Question: in MULE CE 3.3.0 I want to implement this process:

1- Post- office has a service for giving postal-code to clients. So post-office creates a WSDL-file for its service.
2- Here, our company is a connector between post-office and clients. Our company using mule and create another WSDL file based on post-office's WSDL file and published out the WSDL for client usage.
3- Company-A and Company-B, get the WSDL-file URL and for instance in My-eclipse IDE or any other IDEs create a portlet and deploy it in a liferay portal as a web-service for displaying postal-code to its clients.
During this process I want to have a log file of ip-addresses. It means, I want to after each request that Company-A's client or Company-B's client sent to the server(Our company), it's Ip-address insert into a database or in a file.
I illustrated my position in the image by a red Arrow. Now I want to put an script in MULE server that and gather all the ip addresses that Company-A's and Company-B's customers who use post-code webservice.
Can I use for this issuse ? and how? guide me?
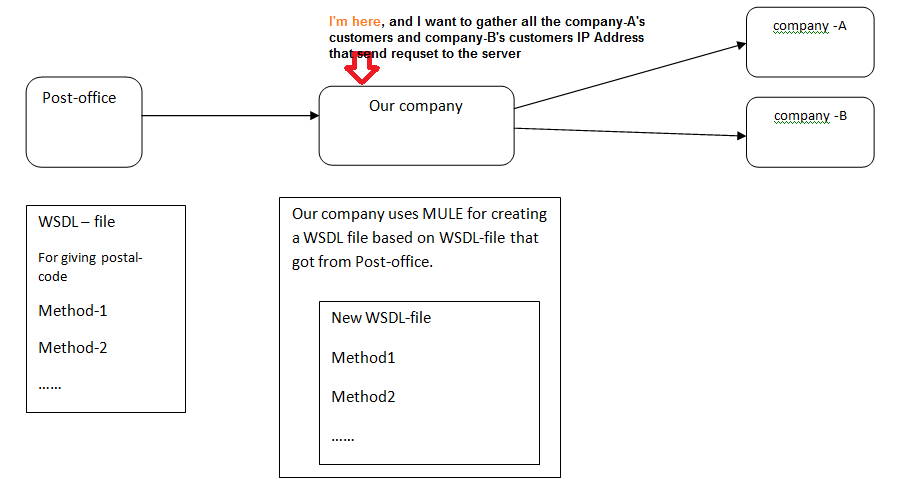
Answer: As genjosanzo has suggested in <URL>, you can access all the Mule headers in a CXF interceptor. This means that yes, you can achieve your goal with a CXF interceptor.
Here is an example of such an interceptor: <URL>
Here is a configuration sample that shows how to use Spring to instantiate and configure CXF interceptors: <URL>
The gist of it is:
'''
<cxf:inInterceptors>
<spring:bean id="foo1" class="org.apache.cxf.interceptor.LoggingInInterceptor"/>
</cxf:inInterceptors>
'''